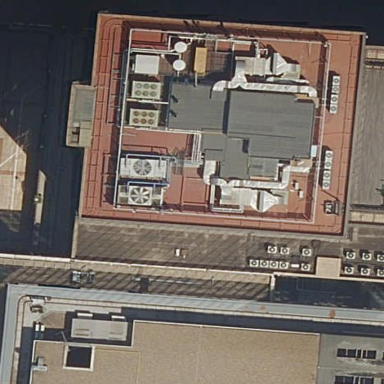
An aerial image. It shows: Commercial building.